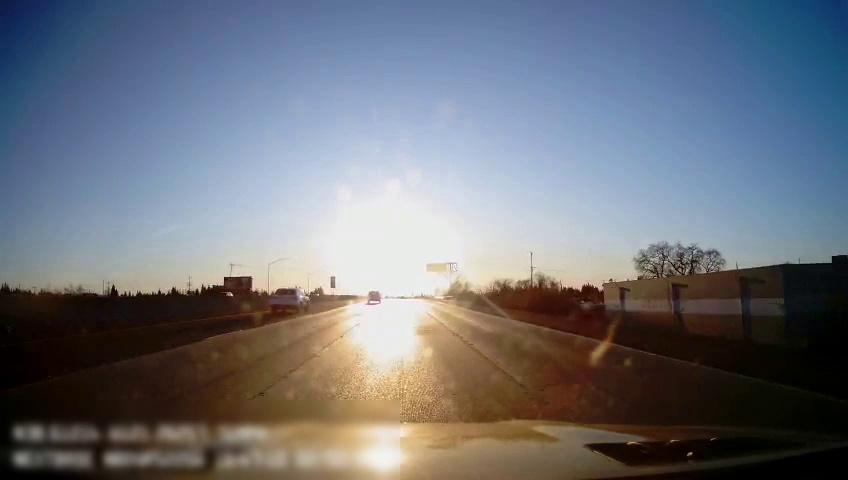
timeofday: Day
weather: Sunny
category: Drivable Space
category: Vehicles | SUV
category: Vehicles | Car
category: Vehicles | SUV
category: Lanes | Alternate Lane
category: Lanes | Alternate Lane
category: Lanes | Current Lane
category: Lanes | Alternate Lane
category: Lanes | Current Lane
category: Traffic | Signs